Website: bh-photo
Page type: customer-info-address
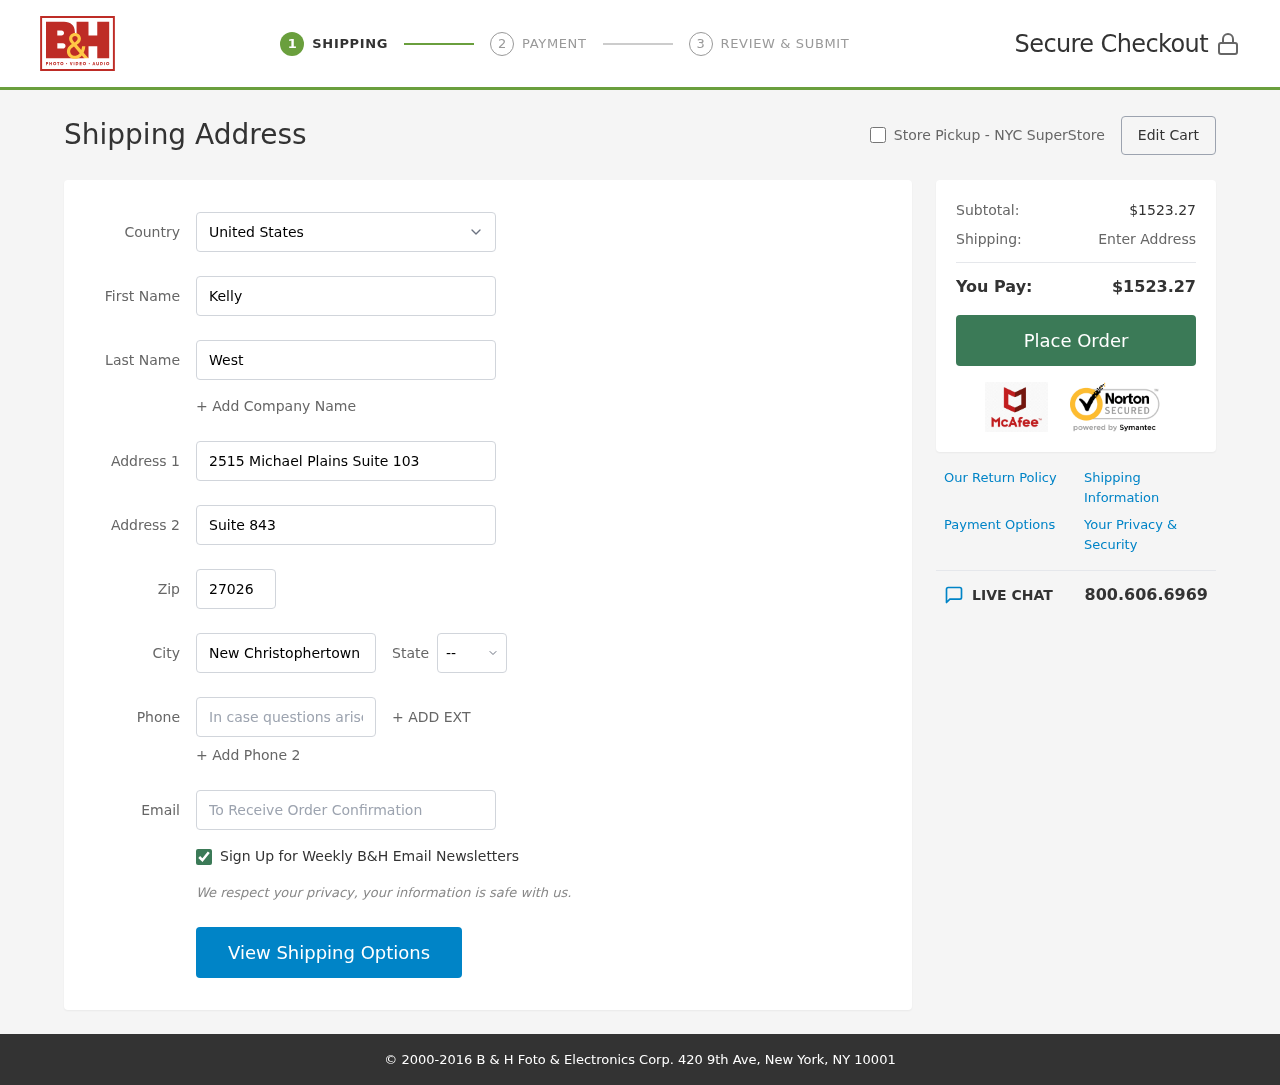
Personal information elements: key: PII_CITY
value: New Christophertown
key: PII_COUNTRY
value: United States
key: PII_EMAIL
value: kellywest@hotmail.com
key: PII_FIRSTNAME
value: Kelly
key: PII_LASTNAME
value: West
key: PII_PHONE
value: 3204461962
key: PII_POSTCODE
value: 27026
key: PII_STATE_ABBR
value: AS
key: PII_STREET
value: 2515 Michael Plains Suite 103
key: PII_STREET2
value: Suite 843
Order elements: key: ORDER_SUBTOTAL
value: $1523.27
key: ORDER_TOTAL
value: $1523.27